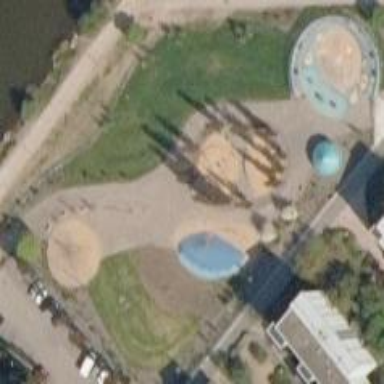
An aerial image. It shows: Playground area for leisure activities on the land.